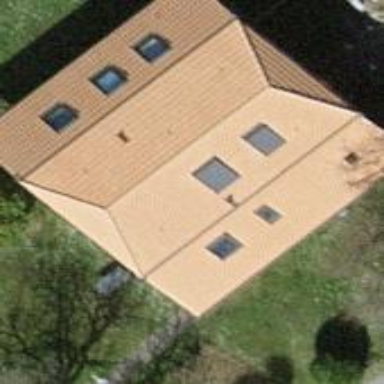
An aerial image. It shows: Detached building with gambrel roof design.